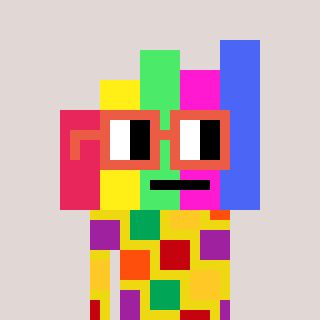
a pixel art character with square orange glasses, a bar chart-shaped head and a yellow-colored body on a warm background